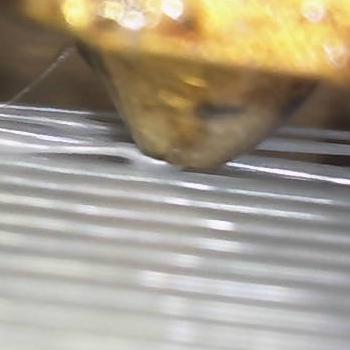
Flow rate: 33%